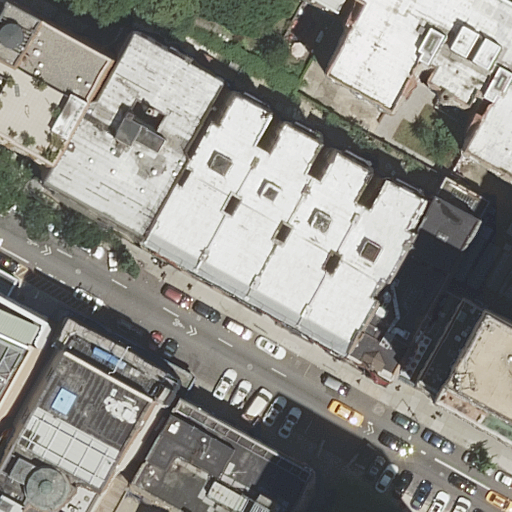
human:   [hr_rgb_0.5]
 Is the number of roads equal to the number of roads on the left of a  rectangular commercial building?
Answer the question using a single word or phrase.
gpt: no

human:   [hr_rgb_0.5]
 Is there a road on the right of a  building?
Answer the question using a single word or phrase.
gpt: yes

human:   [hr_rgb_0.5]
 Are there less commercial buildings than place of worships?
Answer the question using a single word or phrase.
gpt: yes

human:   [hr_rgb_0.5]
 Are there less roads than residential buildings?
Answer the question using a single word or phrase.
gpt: yes

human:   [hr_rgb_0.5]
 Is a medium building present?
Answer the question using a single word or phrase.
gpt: yes

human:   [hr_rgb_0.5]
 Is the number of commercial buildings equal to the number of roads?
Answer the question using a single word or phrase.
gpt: no

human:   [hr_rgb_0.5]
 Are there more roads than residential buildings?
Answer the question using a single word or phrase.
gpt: no

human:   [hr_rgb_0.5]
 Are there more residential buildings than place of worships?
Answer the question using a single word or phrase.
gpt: yes

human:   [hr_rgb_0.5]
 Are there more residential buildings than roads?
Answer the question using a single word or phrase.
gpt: yes

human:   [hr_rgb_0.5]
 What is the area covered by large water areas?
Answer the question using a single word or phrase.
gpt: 0m2

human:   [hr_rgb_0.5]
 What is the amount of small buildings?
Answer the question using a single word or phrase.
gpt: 2

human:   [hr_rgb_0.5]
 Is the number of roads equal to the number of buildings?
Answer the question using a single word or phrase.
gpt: no

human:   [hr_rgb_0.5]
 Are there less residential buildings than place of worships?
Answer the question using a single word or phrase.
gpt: no

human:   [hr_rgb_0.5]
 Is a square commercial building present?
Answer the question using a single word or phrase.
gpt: no

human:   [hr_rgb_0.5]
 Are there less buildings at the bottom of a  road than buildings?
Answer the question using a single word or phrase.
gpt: yes

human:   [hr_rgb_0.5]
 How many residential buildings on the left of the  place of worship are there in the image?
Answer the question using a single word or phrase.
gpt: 10

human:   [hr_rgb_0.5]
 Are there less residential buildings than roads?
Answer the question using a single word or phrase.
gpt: no

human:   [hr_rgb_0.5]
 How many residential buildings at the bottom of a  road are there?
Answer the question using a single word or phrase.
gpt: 5

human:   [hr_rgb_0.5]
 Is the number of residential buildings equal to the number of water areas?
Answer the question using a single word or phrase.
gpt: no

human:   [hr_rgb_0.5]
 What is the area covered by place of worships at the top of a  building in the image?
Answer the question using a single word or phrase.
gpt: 408m2

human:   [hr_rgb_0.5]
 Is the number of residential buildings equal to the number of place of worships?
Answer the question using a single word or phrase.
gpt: no

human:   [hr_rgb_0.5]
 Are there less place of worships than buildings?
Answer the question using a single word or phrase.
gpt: yes

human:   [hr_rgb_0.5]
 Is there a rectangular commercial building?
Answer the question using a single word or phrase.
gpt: no

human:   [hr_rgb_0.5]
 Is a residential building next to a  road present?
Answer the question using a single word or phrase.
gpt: yes

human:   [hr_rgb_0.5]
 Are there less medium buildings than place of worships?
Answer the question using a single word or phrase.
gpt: no

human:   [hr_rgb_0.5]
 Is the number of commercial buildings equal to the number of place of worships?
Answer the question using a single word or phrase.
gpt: no

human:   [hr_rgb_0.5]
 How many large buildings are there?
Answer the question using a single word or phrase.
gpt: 3

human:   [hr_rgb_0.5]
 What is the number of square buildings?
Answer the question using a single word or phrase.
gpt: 0

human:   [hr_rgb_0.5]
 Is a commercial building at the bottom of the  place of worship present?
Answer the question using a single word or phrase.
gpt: no

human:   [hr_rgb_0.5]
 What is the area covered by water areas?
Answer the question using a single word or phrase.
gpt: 0m2

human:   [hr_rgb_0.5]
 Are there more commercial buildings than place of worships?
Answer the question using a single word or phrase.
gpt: no

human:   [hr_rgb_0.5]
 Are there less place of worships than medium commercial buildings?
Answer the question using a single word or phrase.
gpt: no

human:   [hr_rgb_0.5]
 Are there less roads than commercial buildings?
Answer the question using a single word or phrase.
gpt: no

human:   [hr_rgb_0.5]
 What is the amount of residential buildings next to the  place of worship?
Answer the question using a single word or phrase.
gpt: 14

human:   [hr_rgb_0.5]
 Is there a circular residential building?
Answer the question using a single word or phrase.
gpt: no

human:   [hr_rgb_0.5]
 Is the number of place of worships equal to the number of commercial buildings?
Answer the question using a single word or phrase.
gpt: no

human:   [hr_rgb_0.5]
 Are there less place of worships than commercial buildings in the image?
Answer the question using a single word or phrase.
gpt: no